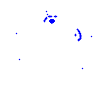
Particle: electron